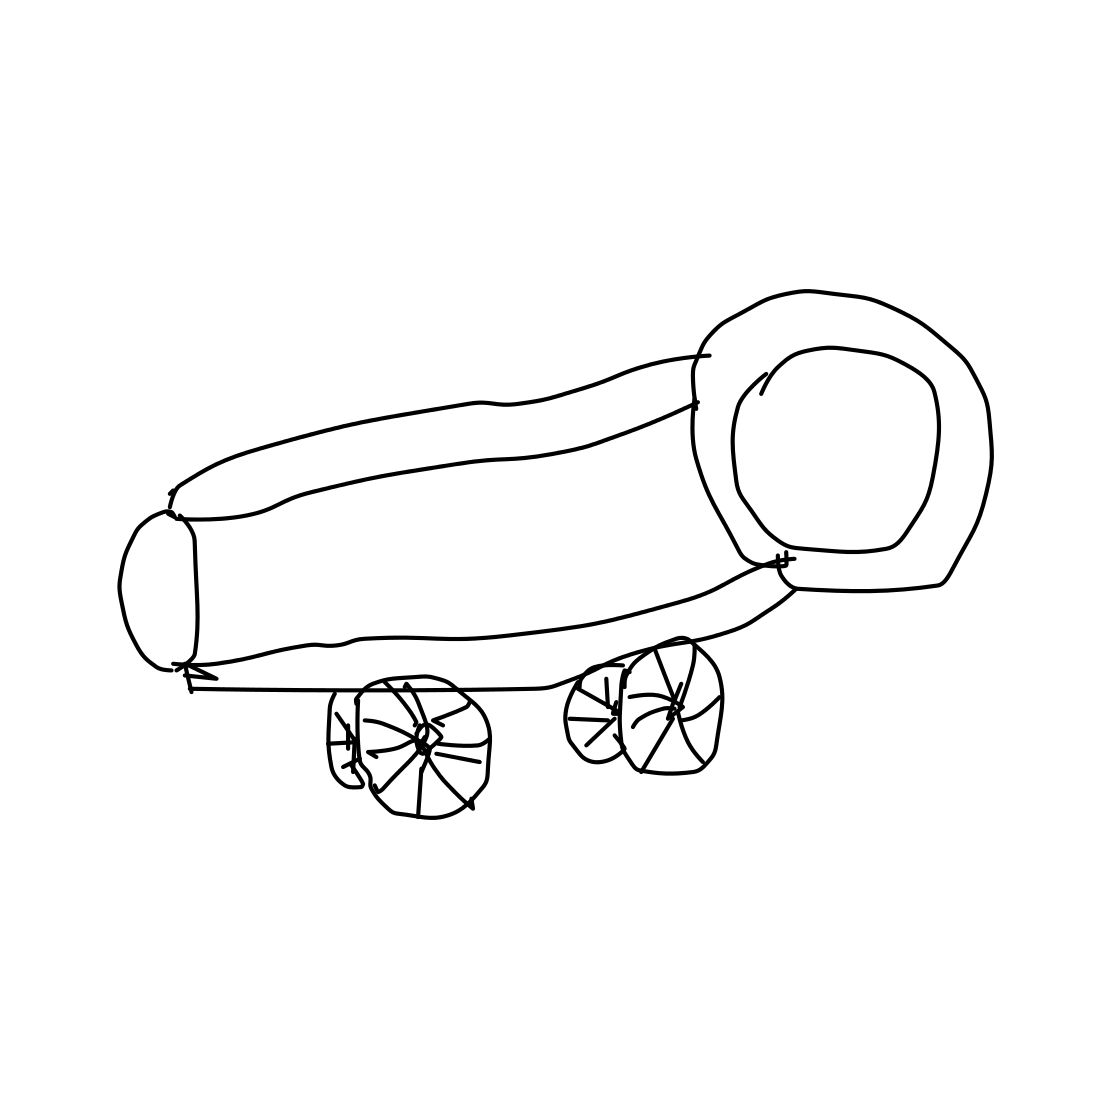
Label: cannon